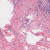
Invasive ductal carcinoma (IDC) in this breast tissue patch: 0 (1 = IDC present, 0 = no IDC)